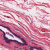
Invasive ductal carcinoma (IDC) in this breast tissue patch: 0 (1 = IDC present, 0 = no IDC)